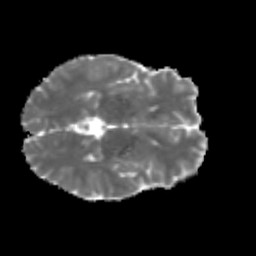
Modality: MD
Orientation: axial
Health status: ill
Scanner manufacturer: siemens
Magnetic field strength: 3 T
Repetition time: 6.8 s
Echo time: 0.097 s